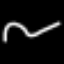
Label: line